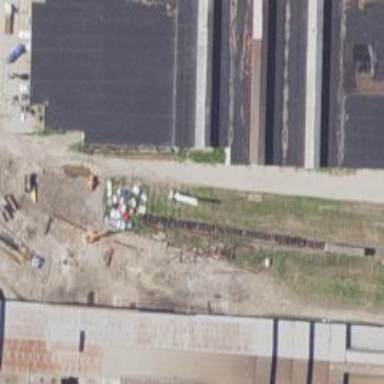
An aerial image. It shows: Abandoned railway.